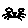
Label: cat